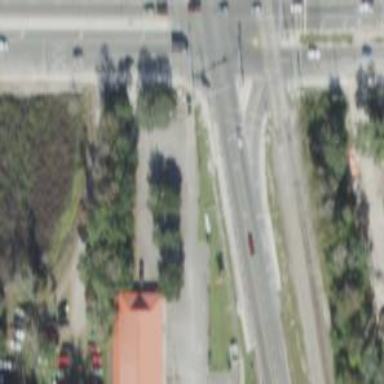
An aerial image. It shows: Primary highway with asphalt surface. There is sidewalk on the left side.